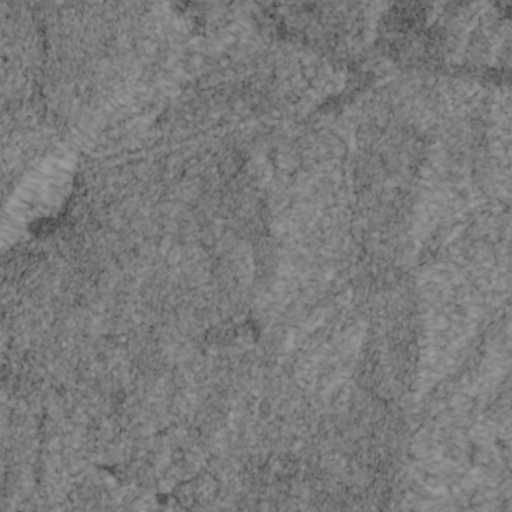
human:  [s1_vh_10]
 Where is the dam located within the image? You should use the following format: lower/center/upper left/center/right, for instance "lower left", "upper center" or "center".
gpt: The dam is located in the lower left of the image.
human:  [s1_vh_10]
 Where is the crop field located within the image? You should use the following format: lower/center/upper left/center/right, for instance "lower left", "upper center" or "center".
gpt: There is no crop field in the image.

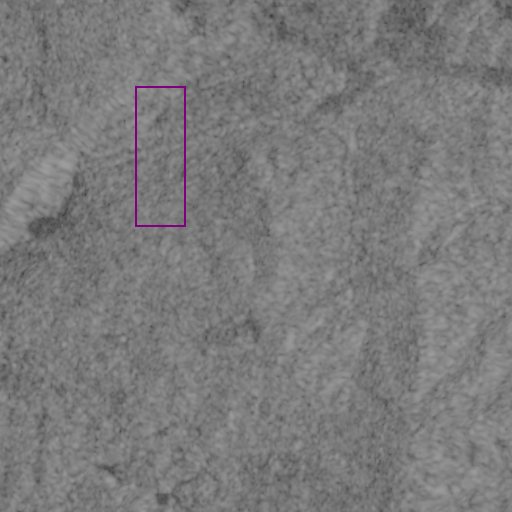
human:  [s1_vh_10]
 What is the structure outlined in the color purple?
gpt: There is no purple outline.
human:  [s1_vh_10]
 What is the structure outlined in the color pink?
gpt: There is no structure outlined in pink.